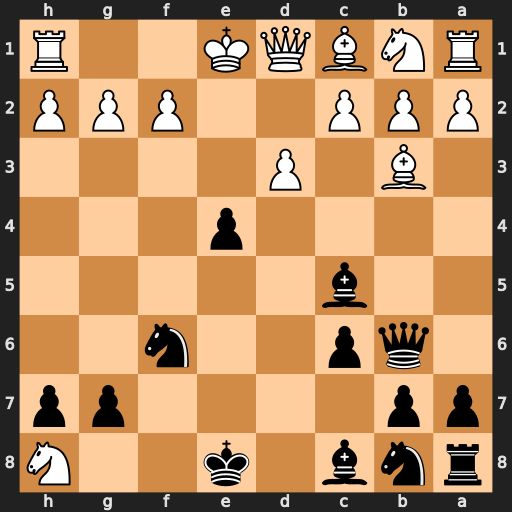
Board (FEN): rnb1k2N/pp4pp/1qp2n2/2b5/4p3/1B1P4/PPP2PPP/RNBQK2R
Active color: b
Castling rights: KQq
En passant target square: -
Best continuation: Bxf2+ Kf1 Bg4 Qd2 e3 Qxf2 exf2